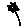
Label: flower